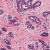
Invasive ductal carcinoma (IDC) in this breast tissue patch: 0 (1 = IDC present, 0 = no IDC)